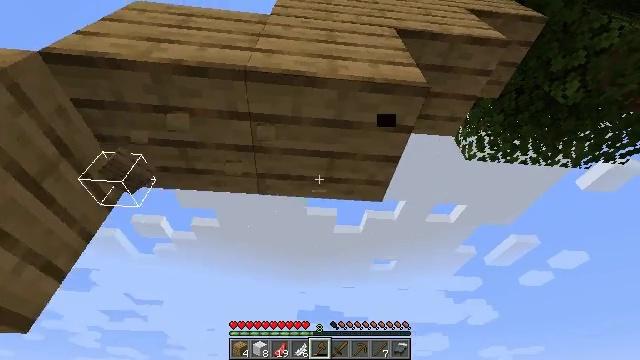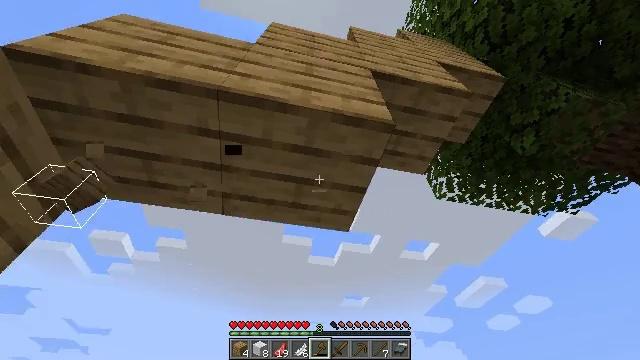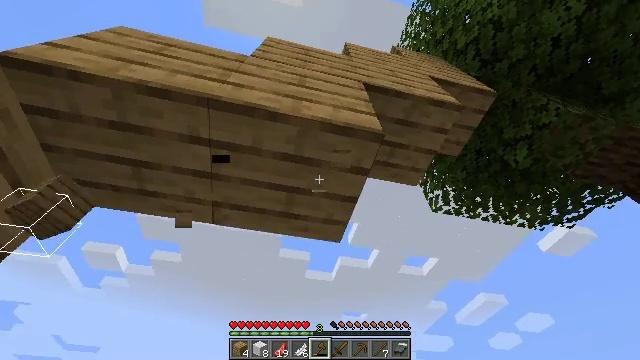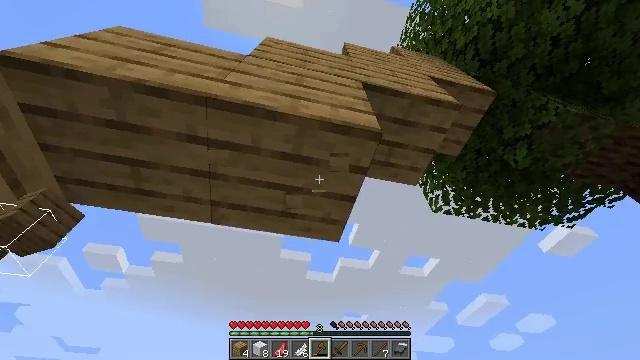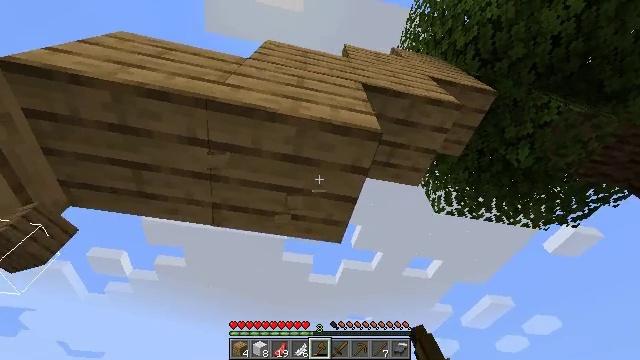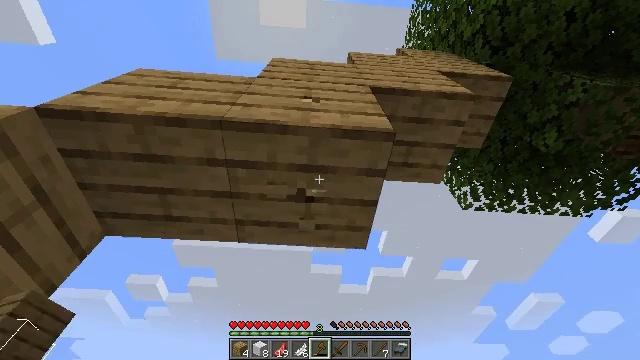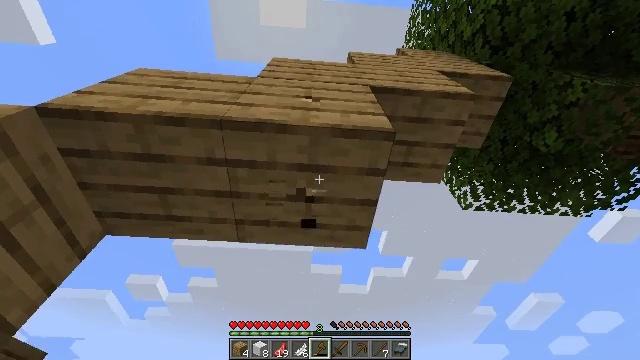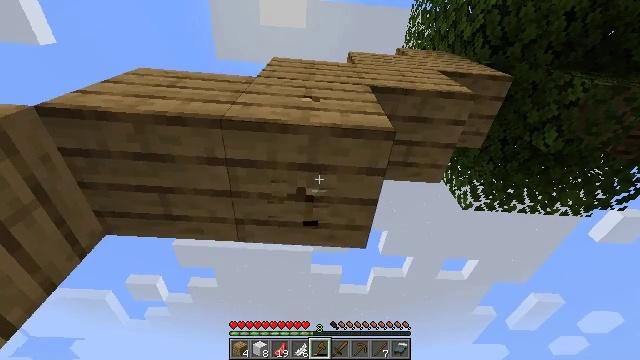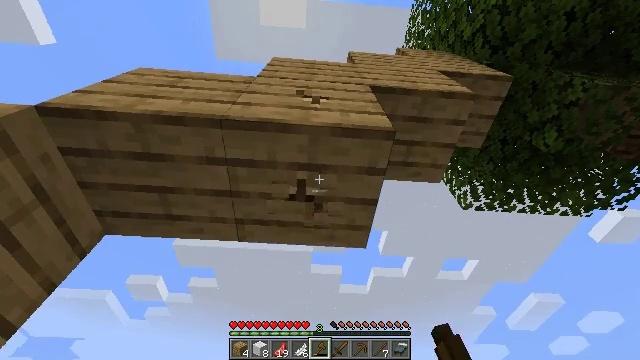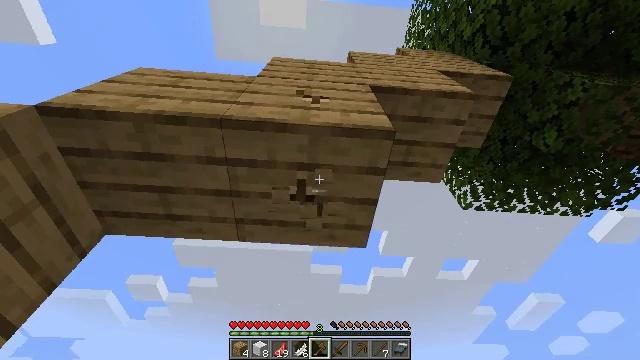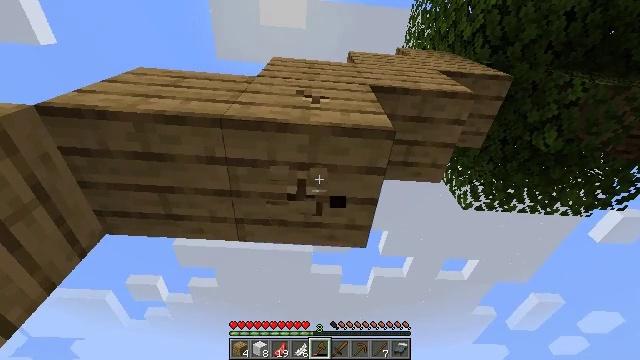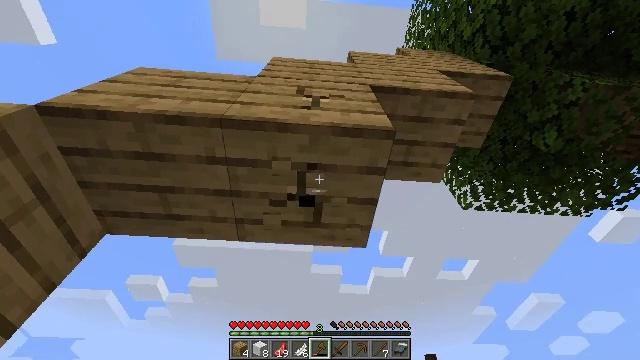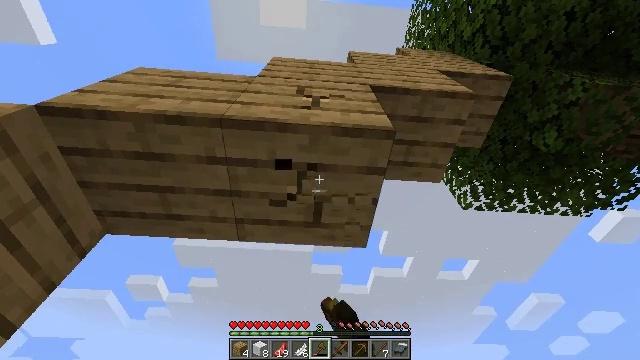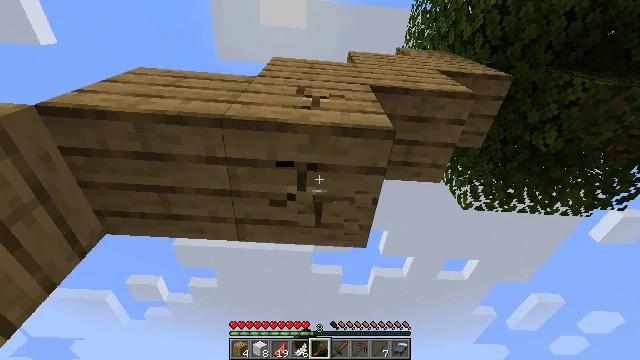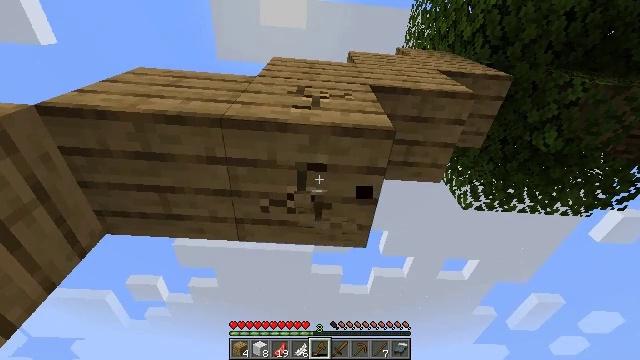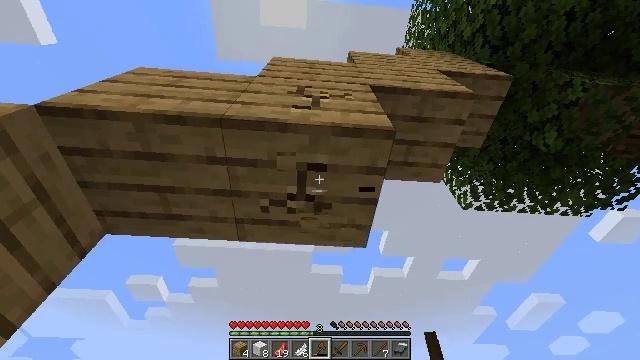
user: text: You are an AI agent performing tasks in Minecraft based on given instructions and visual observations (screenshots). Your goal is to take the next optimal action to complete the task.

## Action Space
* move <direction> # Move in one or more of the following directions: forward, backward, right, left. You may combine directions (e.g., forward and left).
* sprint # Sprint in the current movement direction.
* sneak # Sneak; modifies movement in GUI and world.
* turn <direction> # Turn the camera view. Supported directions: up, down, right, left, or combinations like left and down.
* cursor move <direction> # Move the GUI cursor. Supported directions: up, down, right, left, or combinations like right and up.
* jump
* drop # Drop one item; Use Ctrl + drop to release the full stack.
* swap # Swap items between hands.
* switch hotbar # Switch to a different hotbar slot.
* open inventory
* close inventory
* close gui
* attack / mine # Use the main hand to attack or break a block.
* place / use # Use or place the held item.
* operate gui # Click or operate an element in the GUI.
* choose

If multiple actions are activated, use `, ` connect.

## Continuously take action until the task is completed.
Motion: motion action
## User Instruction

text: Attack the oak planks to recycle it.
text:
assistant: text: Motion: turn right and up
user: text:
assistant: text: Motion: turn up
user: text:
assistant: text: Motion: attack / mine
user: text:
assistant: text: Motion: attack / mine
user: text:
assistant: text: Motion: turn left and up, attack / mine
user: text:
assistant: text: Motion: attack / mine
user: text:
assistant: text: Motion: attack / mine
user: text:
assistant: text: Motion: attack / mine
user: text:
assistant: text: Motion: attack / mine
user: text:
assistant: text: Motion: attack / mine
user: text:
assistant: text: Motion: attack / mine
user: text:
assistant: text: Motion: attack / mine
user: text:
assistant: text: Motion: attack / mine
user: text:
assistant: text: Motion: attack / mine
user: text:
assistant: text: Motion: attack / mine
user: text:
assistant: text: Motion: attack / mine
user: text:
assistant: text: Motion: attack / mine
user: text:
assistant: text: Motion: attack / mine
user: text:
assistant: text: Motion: attack / mine
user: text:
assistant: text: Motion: attack / mine
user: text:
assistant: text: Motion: attack / mine
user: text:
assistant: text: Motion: attack / mine
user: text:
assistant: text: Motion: attack / mine
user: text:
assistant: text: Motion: attack / mine
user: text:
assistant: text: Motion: attack / mine
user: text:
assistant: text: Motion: attack / mine
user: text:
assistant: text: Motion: attack / mine
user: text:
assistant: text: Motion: attack / mine
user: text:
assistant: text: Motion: attack / mine
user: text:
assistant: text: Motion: attack / mine